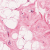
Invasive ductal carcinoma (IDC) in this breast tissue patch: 0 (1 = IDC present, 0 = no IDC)